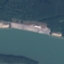
Label: River